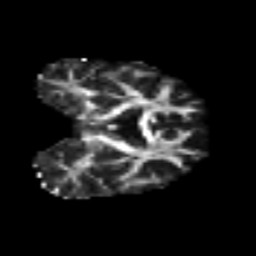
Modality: FA
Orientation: coronal
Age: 34
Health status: ill
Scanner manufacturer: philips
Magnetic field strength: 3 T
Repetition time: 9 s
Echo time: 0.127 s